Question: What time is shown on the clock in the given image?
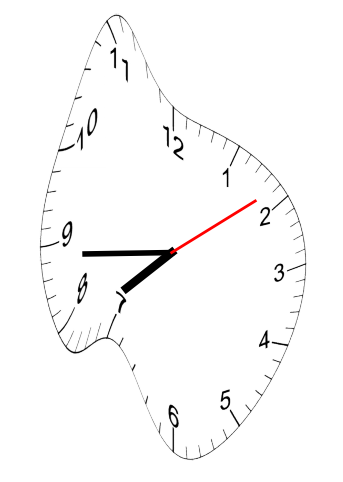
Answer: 07:44:09